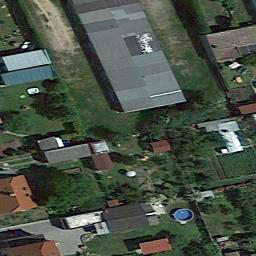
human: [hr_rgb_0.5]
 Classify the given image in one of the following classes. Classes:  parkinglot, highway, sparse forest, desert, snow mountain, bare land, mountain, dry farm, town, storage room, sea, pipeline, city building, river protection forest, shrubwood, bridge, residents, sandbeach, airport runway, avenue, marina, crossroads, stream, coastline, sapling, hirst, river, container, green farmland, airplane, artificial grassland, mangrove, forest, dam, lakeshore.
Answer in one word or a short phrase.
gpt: residents